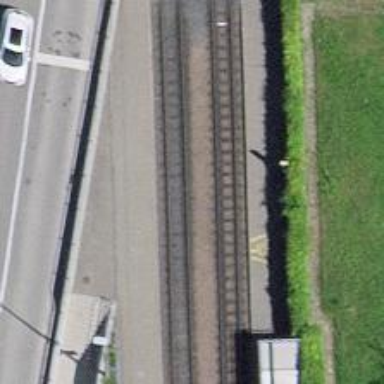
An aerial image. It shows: Tram stop with stop position for public transport.